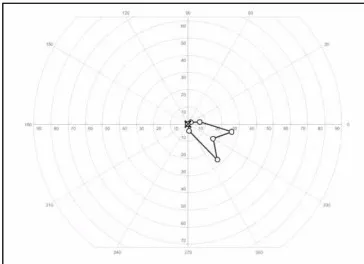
Visual field changes in a patient with cystic craniopharyngioma. With tocilizumab and at end of treatment.
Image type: chart (chart)